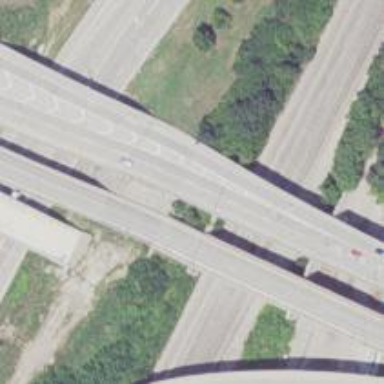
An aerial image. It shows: Trunk link highway passing over bridge.